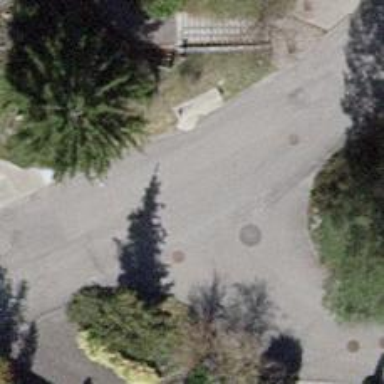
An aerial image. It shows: Paved residential road.